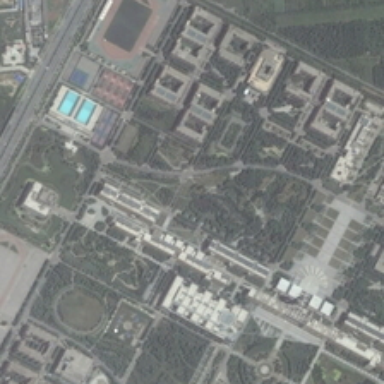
Near the school building is a dark green vegetation .